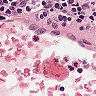
Metastatic tissue present: no